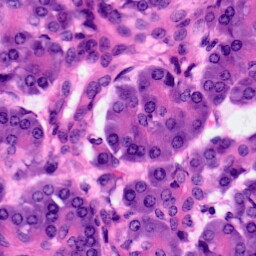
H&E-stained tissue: Pancreatic